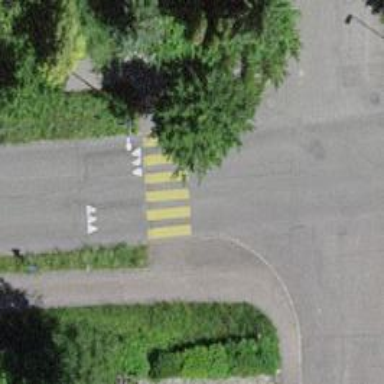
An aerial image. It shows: Uncontrolled zebra crossing on the road.